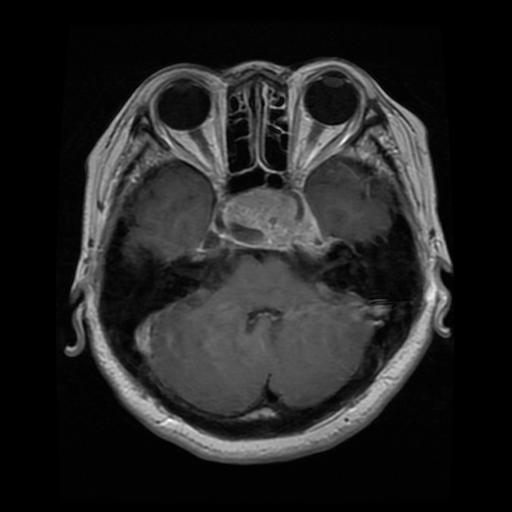
Label: pituitary